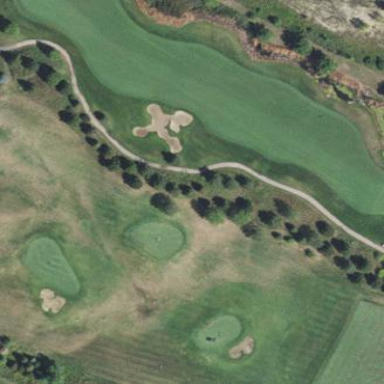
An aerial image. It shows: Golf fairway surrounded by grass.